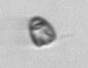
Label: Pyramimonas_morphotype1